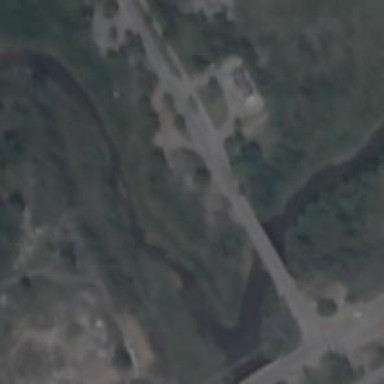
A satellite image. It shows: Tertiary road with bridge.